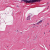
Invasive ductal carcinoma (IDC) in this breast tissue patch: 0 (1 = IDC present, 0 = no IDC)